Field crop: maize
Growth stage: 2
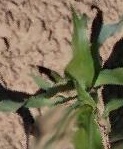
Species: maize